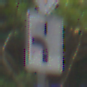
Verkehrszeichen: VerlaufVorfahrtsstrasse5
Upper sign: Vorfahrtsstrasse
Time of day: MorningAfternoon
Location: Outdoor (Urban)
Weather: Overcast
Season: NotSpecified
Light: Natural